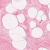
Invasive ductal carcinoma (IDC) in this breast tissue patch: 0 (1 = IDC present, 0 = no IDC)